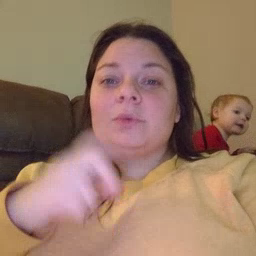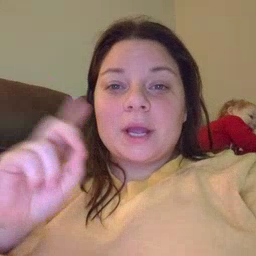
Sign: where